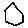
Label: hexagon